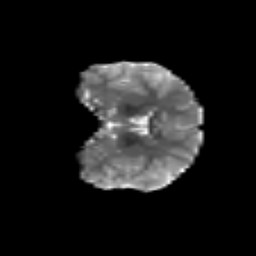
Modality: T2w
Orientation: coronal
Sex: male
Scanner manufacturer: siemens
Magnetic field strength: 3 T
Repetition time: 5 s
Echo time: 0.071 s